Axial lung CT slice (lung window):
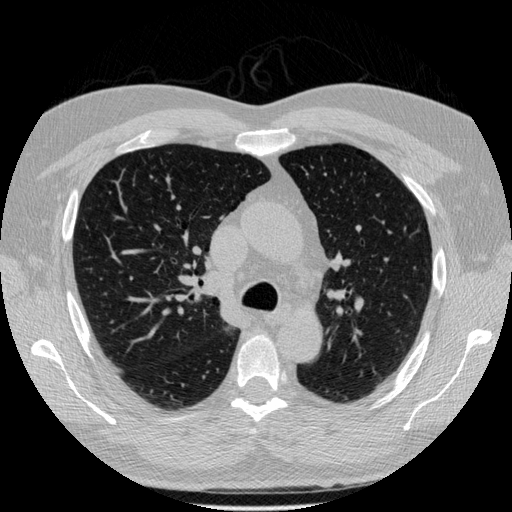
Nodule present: no